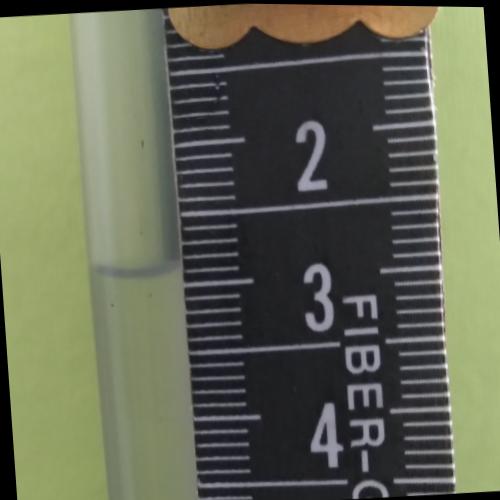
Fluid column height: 2.9 cm